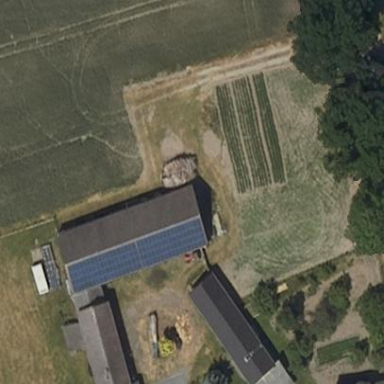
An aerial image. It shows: Shed.